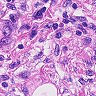
Metastatic tissue present: yes